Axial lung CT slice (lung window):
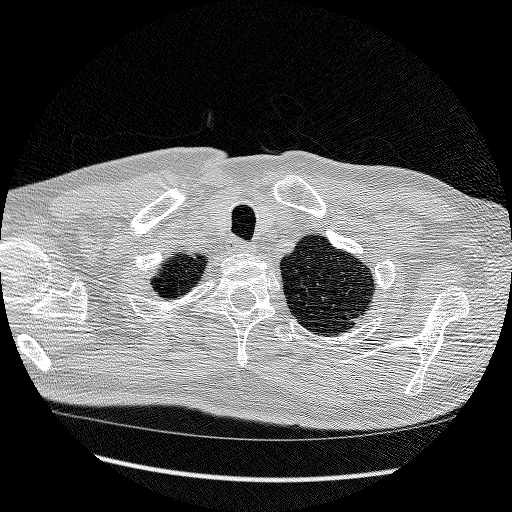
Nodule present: no